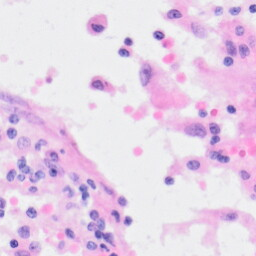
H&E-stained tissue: Kidney